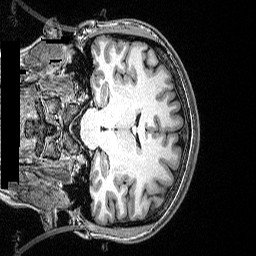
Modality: T1w
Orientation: coronal
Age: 21
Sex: female
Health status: healthy
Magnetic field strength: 3 T
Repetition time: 2.53 s
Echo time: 0.00331 s